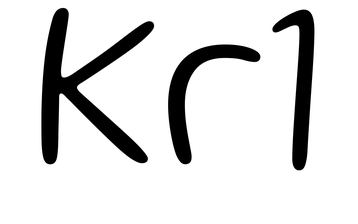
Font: Gluten_ExtraLight